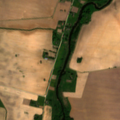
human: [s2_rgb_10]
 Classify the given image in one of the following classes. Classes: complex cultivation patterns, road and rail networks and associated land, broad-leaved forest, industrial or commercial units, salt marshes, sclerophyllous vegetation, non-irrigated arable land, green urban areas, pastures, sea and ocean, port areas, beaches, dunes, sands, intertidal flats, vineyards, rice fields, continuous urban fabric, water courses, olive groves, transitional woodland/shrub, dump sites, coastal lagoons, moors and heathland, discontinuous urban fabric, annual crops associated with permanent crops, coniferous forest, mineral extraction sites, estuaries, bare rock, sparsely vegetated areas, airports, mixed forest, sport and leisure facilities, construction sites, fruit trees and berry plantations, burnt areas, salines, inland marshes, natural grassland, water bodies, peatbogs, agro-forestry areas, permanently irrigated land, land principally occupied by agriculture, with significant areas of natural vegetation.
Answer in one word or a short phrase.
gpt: non-irrigated arable land, complex cultivation patterns